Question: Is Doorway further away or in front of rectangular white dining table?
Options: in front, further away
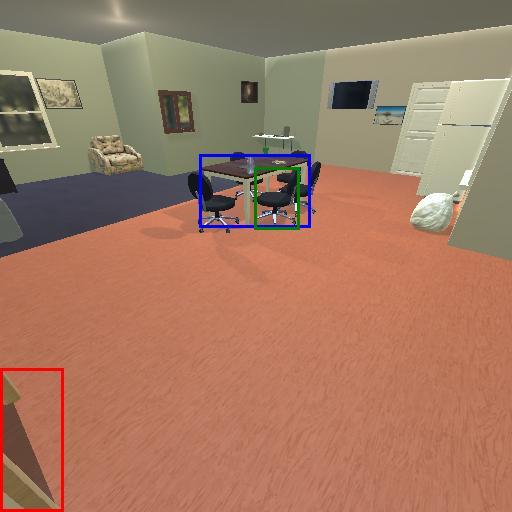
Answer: in front